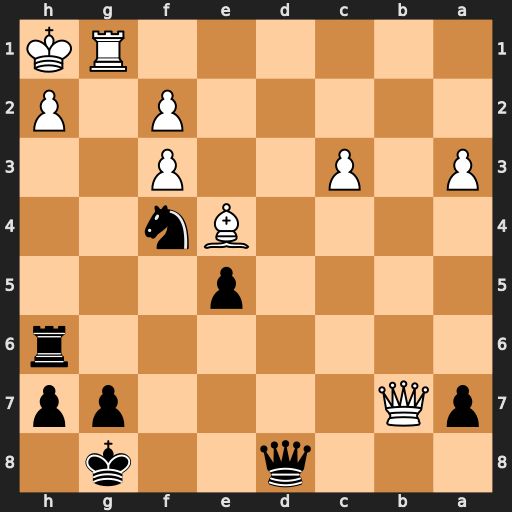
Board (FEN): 3q2k1/pQ4pp/7r/4p3/4Bn2/P1P2P2/5P1P/6RK
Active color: b
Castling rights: -
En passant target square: -
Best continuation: Rxh2+ Kxh2 Qh4#